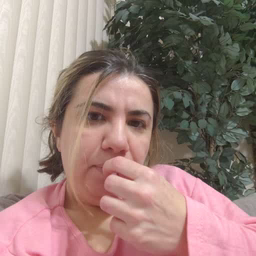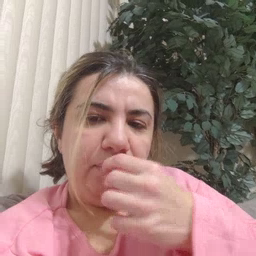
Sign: child